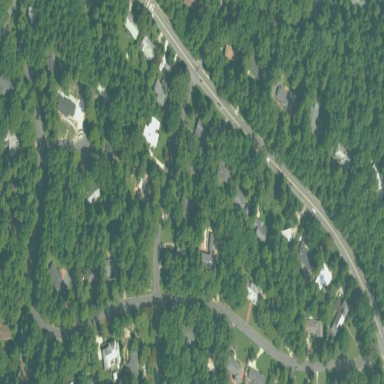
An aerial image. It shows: Residential road area.